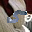
Label: 5